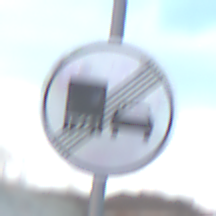
Verkehrszeichen: EndeUeberholverbotKraftfahrzeuge
Umgebung: Outdoor, Beach
Tageszeit: SunriseSunset
Wetter: PartlyCloudy
Licht: Natural
Jahreszeit: NotSpecified
Kontrast: MediumContrast